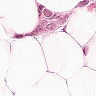
Metastatic tissue present: yes